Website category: auto
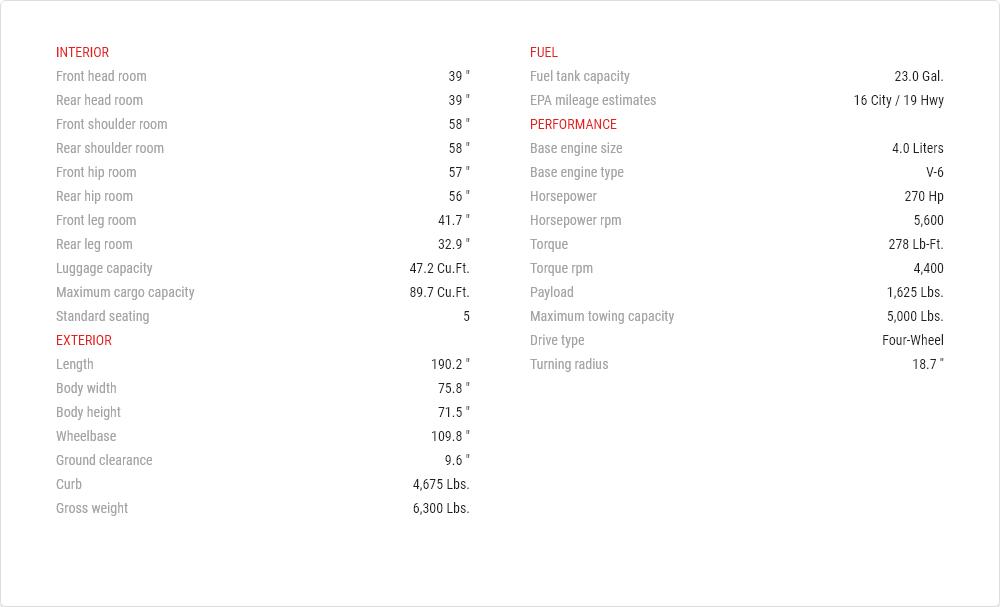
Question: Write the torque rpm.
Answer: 4,400

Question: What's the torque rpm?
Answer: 4,400

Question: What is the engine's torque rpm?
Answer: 4,400

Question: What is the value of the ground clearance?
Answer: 9.6 "

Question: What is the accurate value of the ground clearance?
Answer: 9.6 "

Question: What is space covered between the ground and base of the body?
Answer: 9.6 "

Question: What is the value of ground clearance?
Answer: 9.6 "

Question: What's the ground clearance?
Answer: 9.6 "

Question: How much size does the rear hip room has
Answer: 56 "

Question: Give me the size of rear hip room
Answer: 56 "

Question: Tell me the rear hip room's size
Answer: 56 "

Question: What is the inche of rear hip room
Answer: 56 "

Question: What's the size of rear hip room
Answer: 56 "

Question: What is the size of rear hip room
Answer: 56 "

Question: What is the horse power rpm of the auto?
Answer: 5,600

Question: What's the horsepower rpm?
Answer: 5,600

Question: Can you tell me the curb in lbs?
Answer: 4,675 lbs.

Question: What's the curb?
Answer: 4,675 lbs.

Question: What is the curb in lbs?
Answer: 4,675 lbs.

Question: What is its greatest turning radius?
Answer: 18.7 ''

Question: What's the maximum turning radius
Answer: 18.7 ''

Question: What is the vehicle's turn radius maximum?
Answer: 18.7 ''

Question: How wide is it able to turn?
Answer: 18.7 ''

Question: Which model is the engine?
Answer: V-6

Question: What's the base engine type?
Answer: V-6

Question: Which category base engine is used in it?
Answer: V-6

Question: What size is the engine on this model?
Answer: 4.0 liters

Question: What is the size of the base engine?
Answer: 4.0 liters

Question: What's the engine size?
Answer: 4.0 liters

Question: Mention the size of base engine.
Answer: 4.0 liters

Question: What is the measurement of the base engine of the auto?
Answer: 4.0 liters

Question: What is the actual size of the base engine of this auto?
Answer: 4.0 liters

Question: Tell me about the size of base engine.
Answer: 4.0 liters

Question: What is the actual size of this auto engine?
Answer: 4.0 liters

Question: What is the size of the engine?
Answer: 4.0 liters

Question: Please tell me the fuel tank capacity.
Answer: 23.0 gal.

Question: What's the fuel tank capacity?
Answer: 23.0 gal.

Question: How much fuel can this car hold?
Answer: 23.0 gal.

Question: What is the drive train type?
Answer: four-wheel

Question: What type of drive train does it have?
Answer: four-wheel

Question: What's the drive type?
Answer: four-wheel

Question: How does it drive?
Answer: four-wheel

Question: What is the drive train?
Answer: four-wheel

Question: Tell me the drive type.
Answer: four-wheel

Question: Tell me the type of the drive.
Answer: four-wheel

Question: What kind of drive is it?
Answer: four-wheel

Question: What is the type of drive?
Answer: four-wheel

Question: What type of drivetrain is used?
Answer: four-wheel

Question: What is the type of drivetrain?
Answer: four-wheel

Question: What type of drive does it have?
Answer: four-wheel

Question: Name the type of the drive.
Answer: four-wheel

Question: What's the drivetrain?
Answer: four-wheel

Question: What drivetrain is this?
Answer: four-wheel

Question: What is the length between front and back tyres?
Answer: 109.8 "

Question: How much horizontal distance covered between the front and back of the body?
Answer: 109.8 "

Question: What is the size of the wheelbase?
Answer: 109.8 "

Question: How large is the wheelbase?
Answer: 109.8 "

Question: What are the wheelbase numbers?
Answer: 109.8 "

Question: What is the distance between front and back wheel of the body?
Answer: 109.8 "

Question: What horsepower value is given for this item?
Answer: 270 hp

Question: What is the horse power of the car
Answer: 270 hp

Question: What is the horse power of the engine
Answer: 270 hp

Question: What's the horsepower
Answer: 270 hp

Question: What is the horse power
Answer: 270 hp